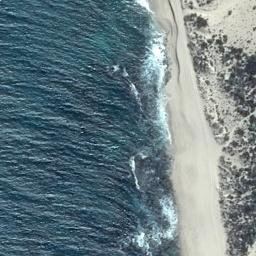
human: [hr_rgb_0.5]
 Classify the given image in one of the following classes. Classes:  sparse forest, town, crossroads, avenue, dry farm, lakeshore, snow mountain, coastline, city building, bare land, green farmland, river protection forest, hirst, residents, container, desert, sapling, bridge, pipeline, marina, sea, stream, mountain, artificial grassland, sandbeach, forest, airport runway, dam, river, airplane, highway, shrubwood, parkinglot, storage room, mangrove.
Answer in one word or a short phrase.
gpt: coastline